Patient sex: M
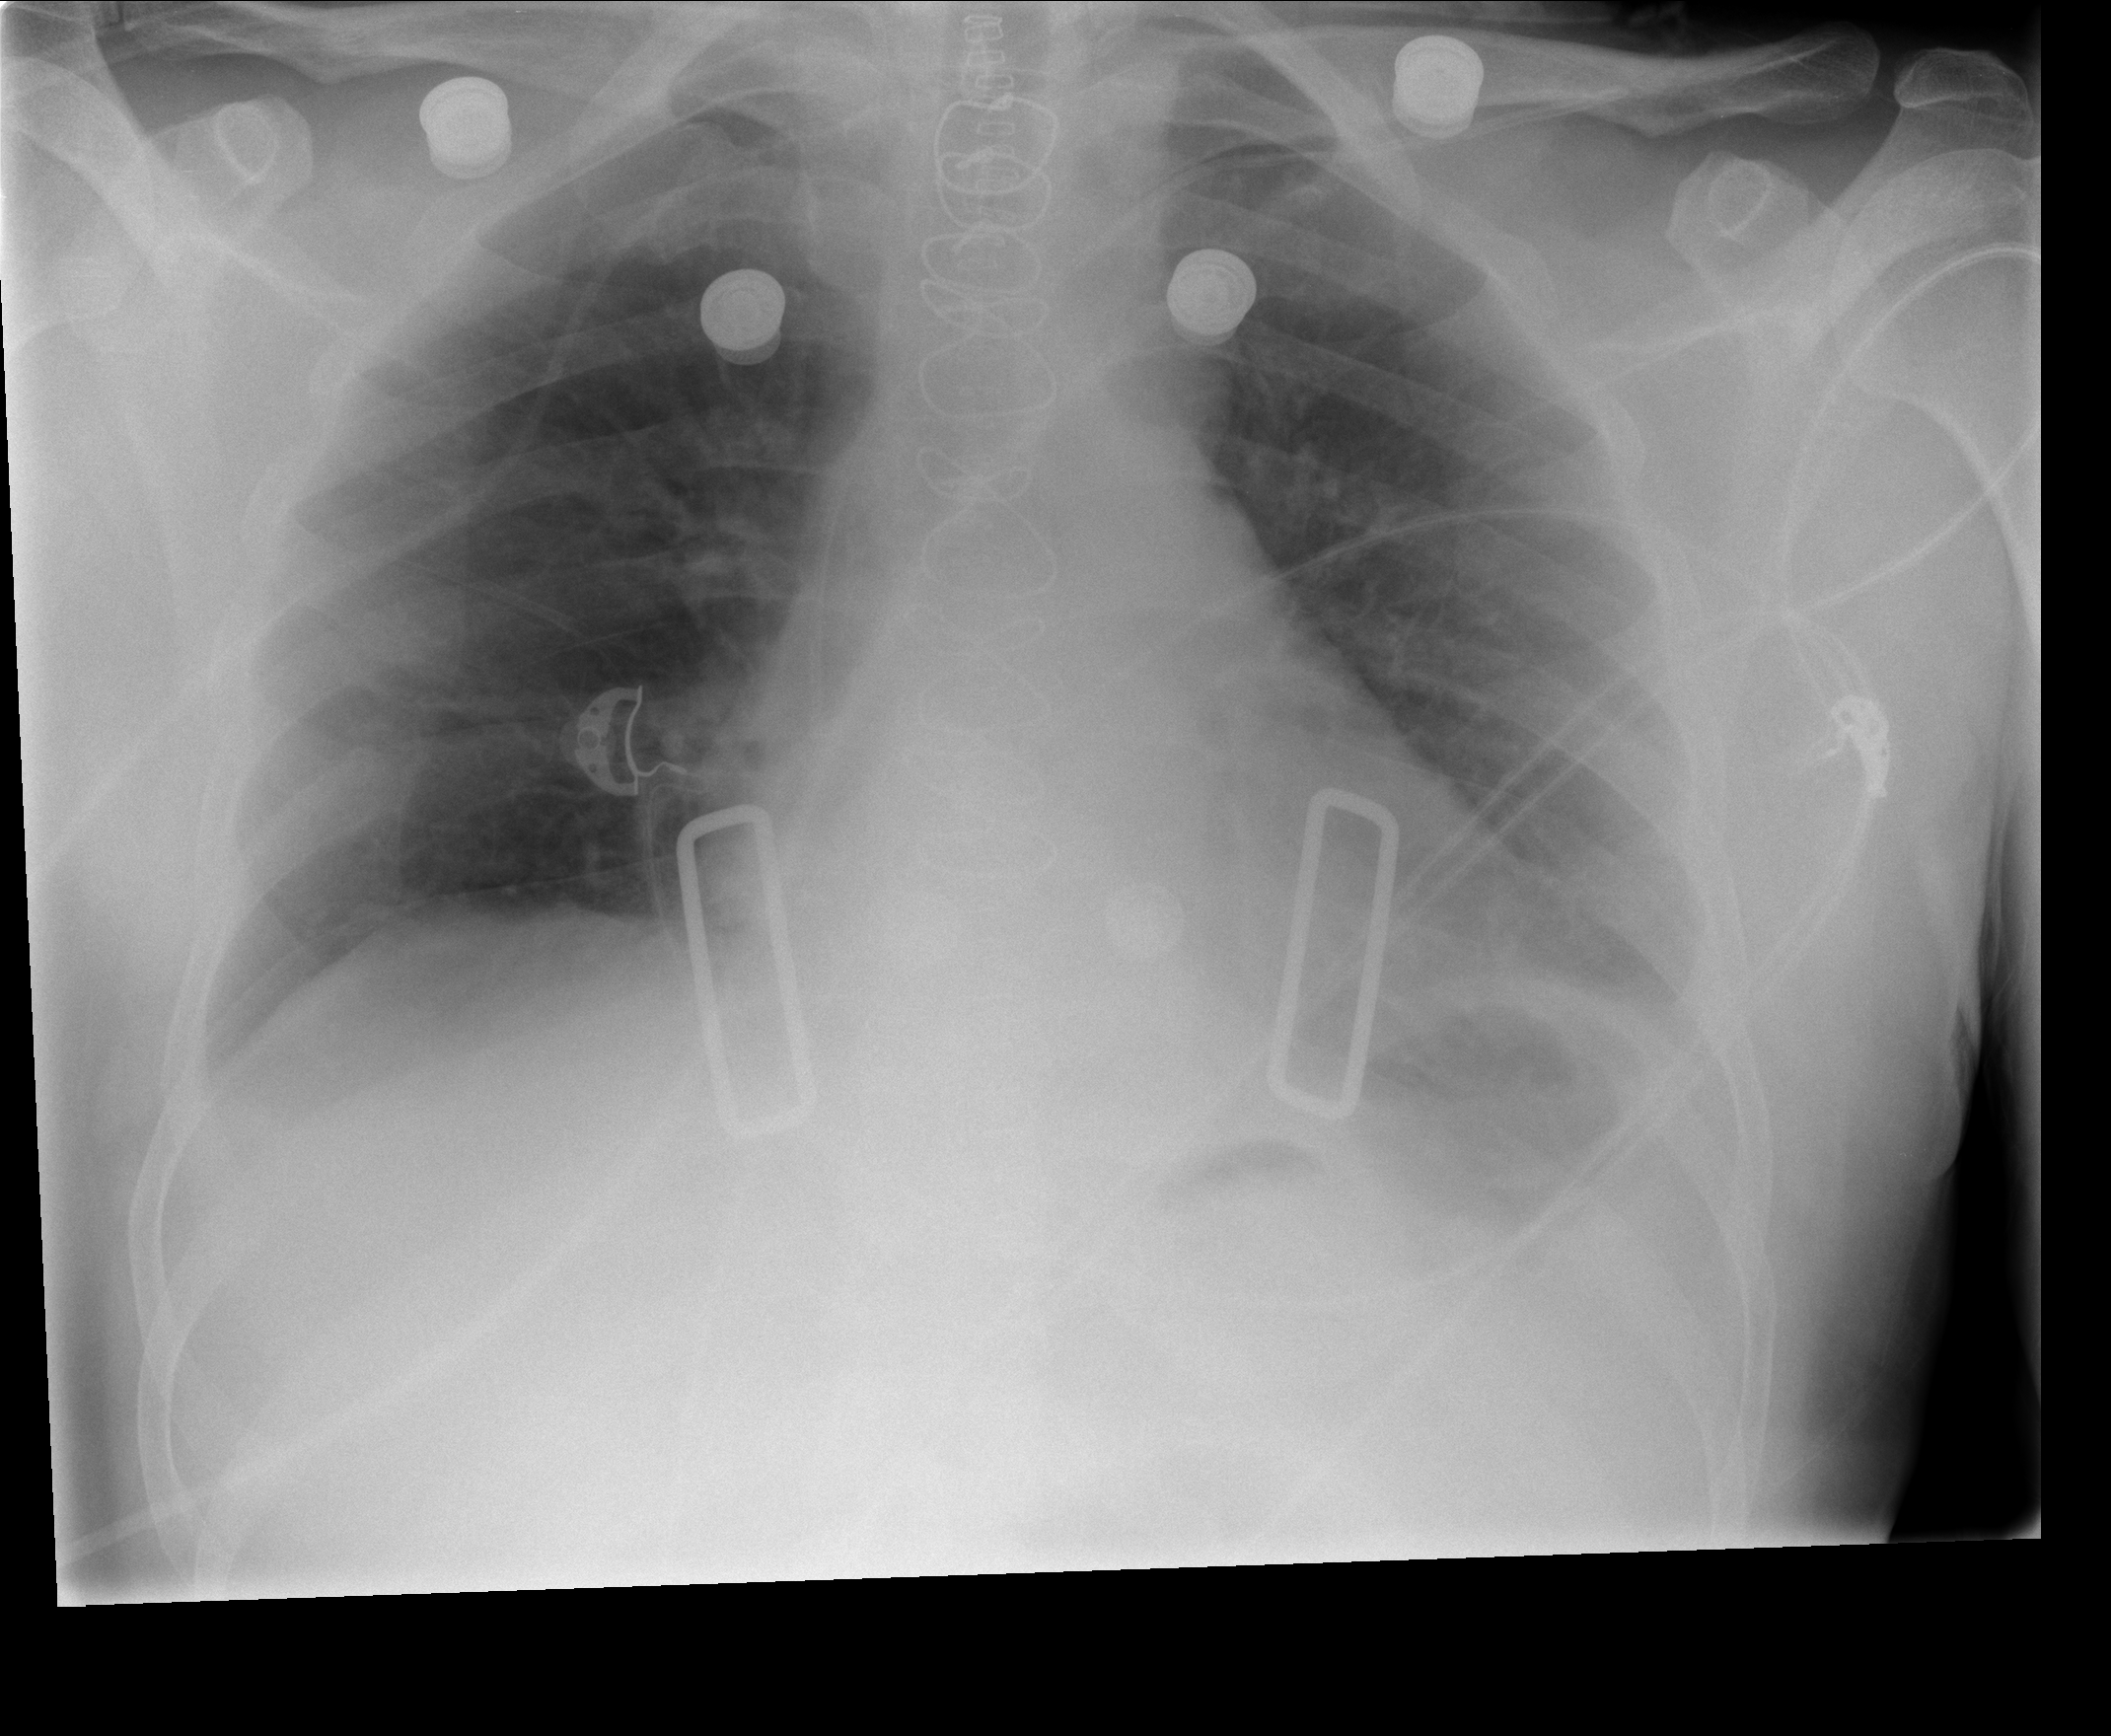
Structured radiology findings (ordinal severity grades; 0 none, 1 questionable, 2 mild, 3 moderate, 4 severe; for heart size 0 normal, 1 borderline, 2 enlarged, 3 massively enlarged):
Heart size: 2
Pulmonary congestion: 3
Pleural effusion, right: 0
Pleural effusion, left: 2
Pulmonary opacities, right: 0
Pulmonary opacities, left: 2
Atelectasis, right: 0
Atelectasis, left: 2